Question: I am trying to configure PCL With visual studio but I am facing an error when using cmake. I am using pcl 1.8 with VS 2013 and cmake 3.14. I could successfully did the configuration step but when I move to generate, I do face add_executable error.
this is my cmakelists
'''
cmake_minimum_required(VERSION 2.8 FATAL_ERROR)
project(cloud_viewer)
find_package(PCL 1.2 REQUIRED)
include_directories(${PCL_INCLUDE_DIRS})
link_directories(${PCL_LIBRARY_DIRS})
add_definitions(${PCL_DEFINITIONS})
add_executable (cloud_viewer cloud_viewer.cpp)
target_link_libraries (cloud_viewer ${PCL_LIBRARIES})
'''
---
This is the error I get:
> CMake Error at CMakeLists.txt:11 (add_executable): Cannot find source
file: cloud_viewer.cpp Tried extensions .c .C .c++ .cc .cpp .cxx .cu
.m .M .mm .h .hh .h++ .hm .hpp .hxx .in .txx CMake Error at
CMakeLists.txt:11 (add_executable): No SOURCES given to target:
cloud_viewer
---
Image that shows both CMakelists.txt and cloud_viewer being in the same folder

Could anyone help me solving it. thanks in advance.
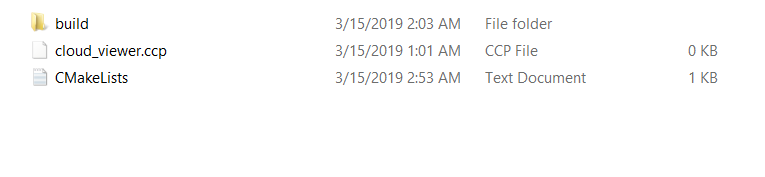
Answer: Looking at your screenshot, you should name your file 'cloud_viewer.cpp', not 'cloud_viewer.ccp'. Be careful about the extension: 'cpp' vs 'ccp'
---
On a side note, try using the cmake taget based system instead of the directory based:
'''
cmake_minimum_required(VERSION 2.8 FATAL_ERROR)
project(cloud_viewer)
find_package(PCL 1.2 REQUIRED)
add_executable(cloud_viewer cloud_viewer.cpp)
target_link_libraries(cloud_viewer PUBLIC ${PCL_LIBRARIES})
target_compile_definitions(cloud_viewer PUBLIC ${PCL_DEFINITIONS})
target_include_directories(cloud_viewer PUBLIC ${PCL_INCLUDE_DIRS})
'''